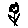
Label: flower